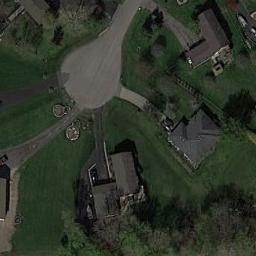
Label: medium_residential